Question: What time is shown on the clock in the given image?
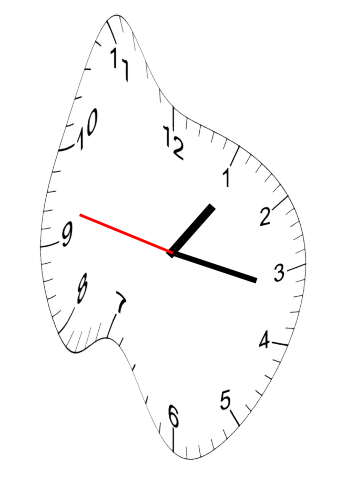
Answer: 01:16:47